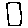
Label: square